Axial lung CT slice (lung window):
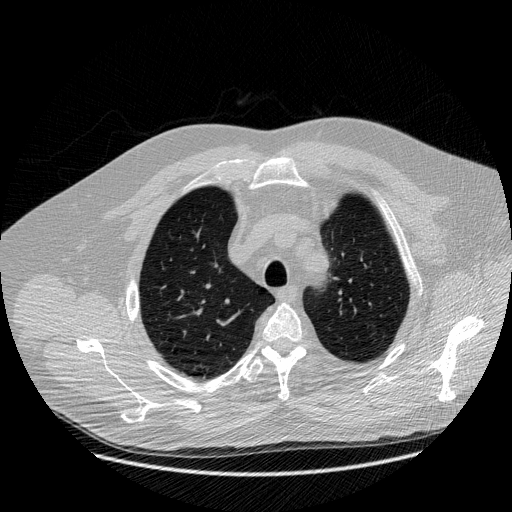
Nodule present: no